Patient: sex M, age 69
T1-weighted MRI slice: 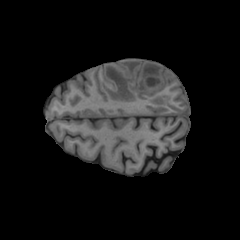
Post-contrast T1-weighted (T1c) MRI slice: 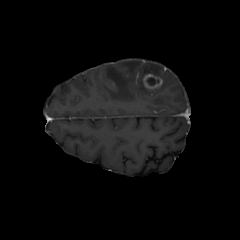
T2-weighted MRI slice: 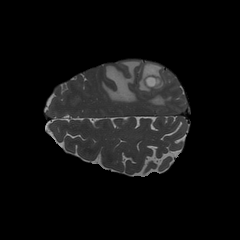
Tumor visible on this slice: yes
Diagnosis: Glioblastoma, IDH-wildtype
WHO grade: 4